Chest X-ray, PA view. Patient: 44 years old, sex F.
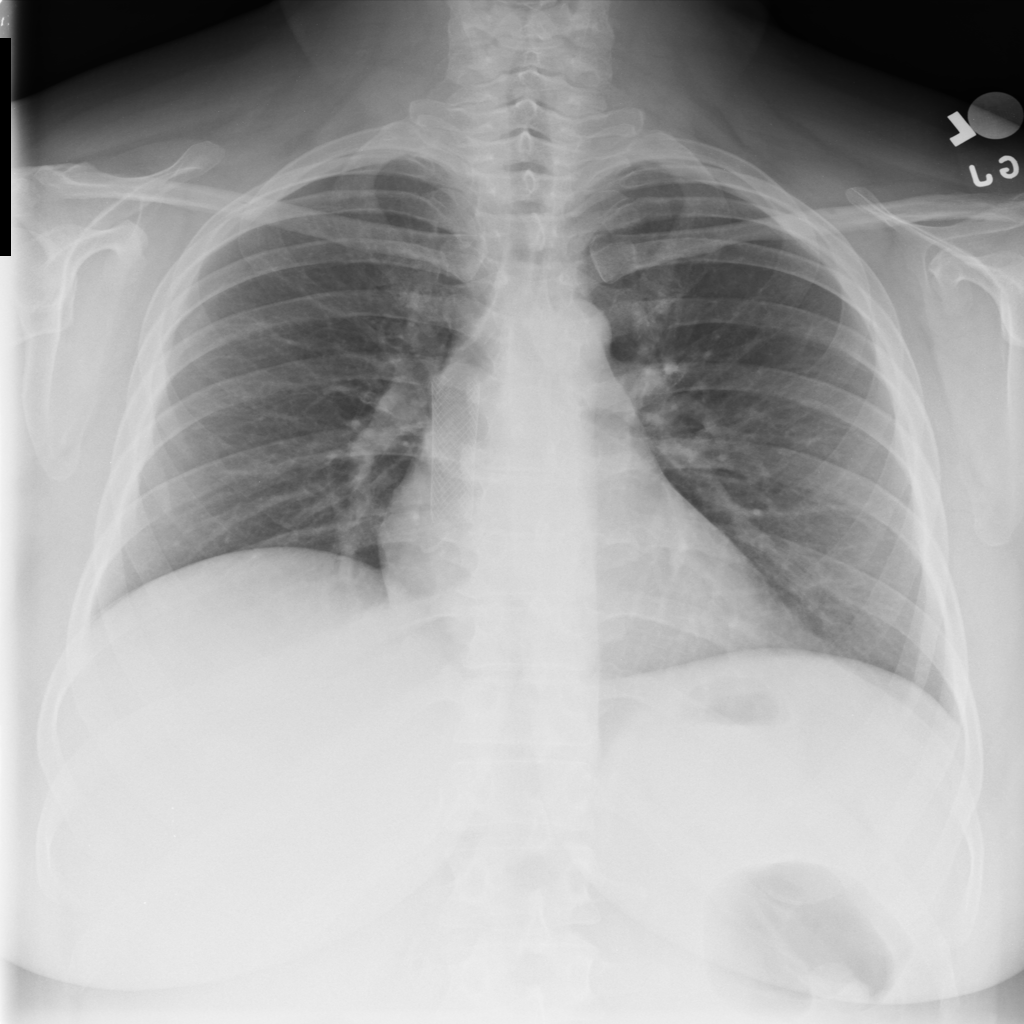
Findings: No Finding